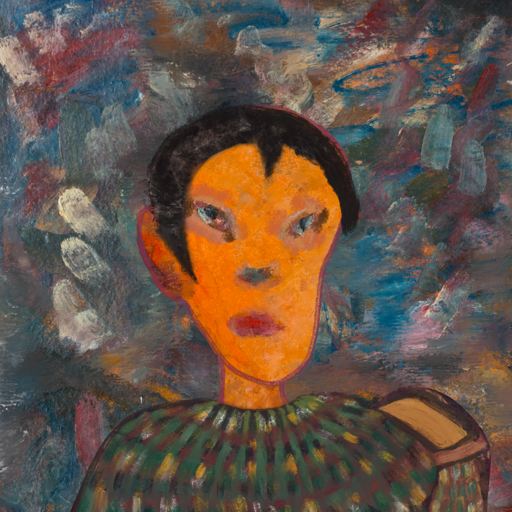
Background: Boggyland, Head And Neck Front: Hypocrite, Face Front: Boggyland, Bust: After_Raid, Hair Front: Roy_Bahadur, Head Accessory: Blank, Second Necklace: Blank, Necklace: Blank, Baby: Blank